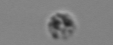
Label: Amoeba